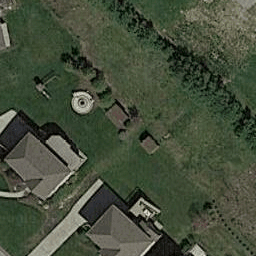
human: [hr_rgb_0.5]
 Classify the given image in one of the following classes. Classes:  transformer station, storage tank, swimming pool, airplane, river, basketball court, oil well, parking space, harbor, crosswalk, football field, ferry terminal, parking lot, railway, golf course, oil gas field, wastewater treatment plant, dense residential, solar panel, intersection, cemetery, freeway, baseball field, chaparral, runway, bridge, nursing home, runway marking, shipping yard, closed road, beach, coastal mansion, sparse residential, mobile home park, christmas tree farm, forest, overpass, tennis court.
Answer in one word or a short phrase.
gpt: sparse residential